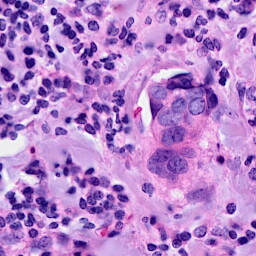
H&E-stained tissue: Breast